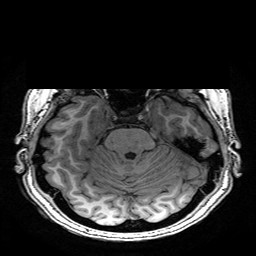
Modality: T1w
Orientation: coronal
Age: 31
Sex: female
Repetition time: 0.0077 s
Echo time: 0.0034 s